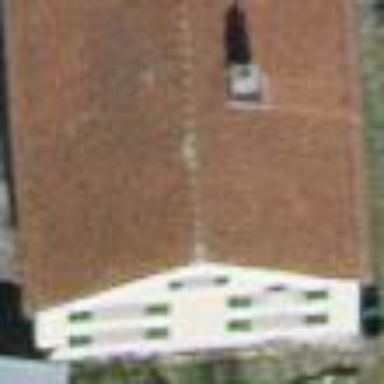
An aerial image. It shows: Building with tile roof.